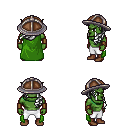
a pixel art fantasy rpg character, male body template, orc, green skin, green cape, white pants, white left-swept hairstyle, chain helm, leather bracers, brown shoes, four views (front, back, left, right), 2x2 character sprite sheet, small pixel art, hard edges, no anti-aliasing